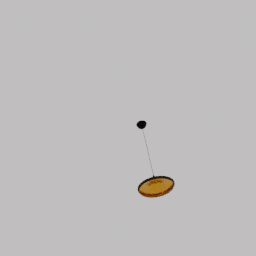
Label: lighting